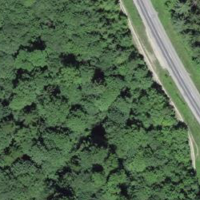
EUNIS habitat code: 41
Species observed at this site:
Alnus incana
Cardamine heptaphylla